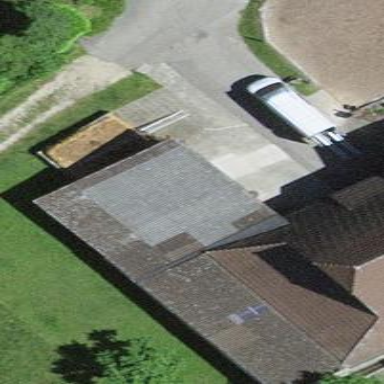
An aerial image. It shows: Garage.